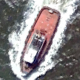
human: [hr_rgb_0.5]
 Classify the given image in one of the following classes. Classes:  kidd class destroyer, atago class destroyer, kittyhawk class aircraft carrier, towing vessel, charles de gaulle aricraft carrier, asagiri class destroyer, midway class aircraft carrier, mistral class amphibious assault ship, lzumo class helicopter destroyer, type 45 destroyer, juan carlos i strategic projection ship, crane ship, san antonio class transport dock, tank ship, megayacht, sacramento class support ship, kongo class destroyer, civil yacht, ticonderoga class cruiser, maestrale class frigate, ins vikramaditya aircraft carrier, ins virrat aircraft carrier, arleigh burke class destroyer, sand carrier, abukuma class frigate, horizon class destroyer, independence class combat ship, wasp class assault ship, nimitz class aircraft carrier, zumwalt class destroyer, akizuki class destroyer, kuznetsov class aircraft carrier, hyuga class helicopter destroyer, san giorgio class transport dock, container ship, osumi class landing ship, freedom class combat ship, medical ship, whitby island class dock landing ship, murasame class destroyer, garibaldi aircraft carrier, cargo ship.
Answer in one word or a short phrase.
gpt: Towing vessel